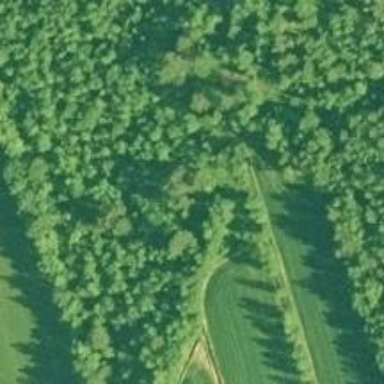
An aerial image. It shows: Agricultural area marked by row of trees.